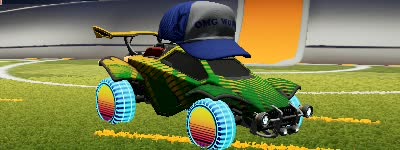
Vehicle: octane